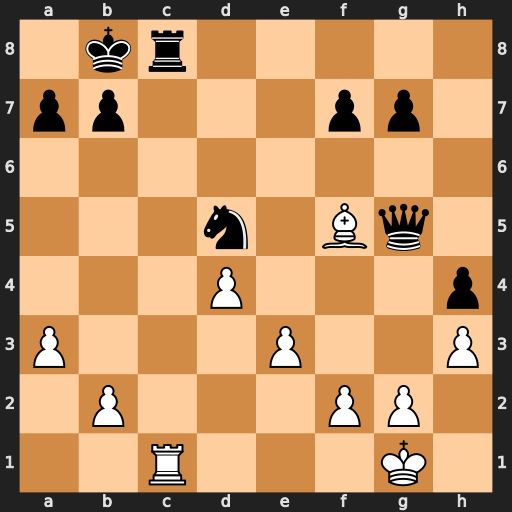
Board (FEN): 1kr5/pp3pp1/8/3n1Bq1/3P3p/P3P2P/1P3PP1/2R3K1
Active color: w
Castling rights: -
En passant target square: -
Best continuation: Rxc8#